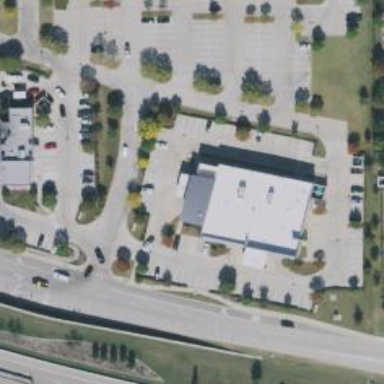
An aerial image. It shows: Commercial building that houses clinic providing healthcare services.